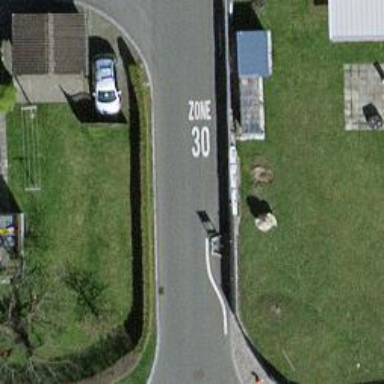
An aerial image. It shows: Chicane for traffic calming.